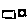
Label: square